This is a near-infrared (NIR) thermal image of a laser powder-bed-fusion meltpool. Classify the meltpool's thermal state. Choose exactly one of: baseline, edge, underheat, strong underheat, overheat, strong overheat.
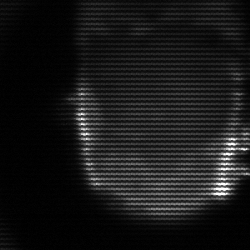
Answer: baseline